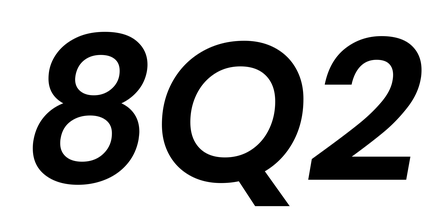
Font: Poppins-SemiBoldItalic